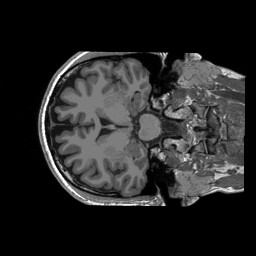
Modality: T1w
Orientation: axial
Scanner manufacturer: siemens
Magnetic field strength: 3 T
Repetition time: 2.4 s
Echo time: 0.00224 s